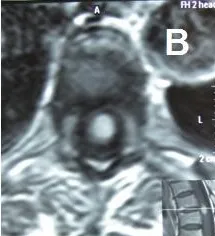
Axial.
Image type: radiology (mri)